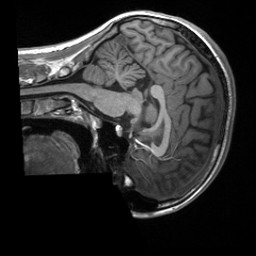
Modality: T1w
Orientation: sagittal
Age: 21
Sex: female
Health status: healthy
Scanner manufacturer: siemens
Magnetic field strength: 3 T
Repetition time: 2 s
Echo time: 0.00232 s